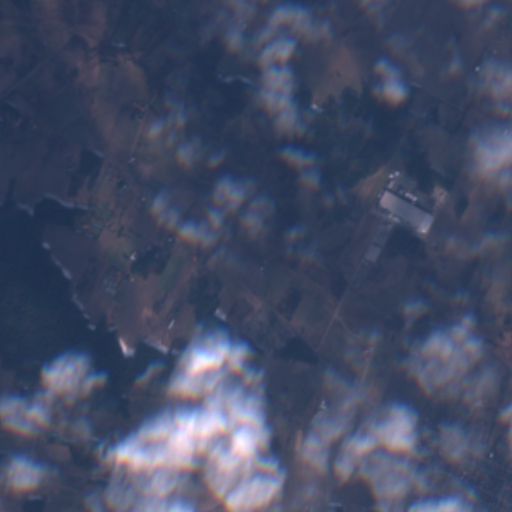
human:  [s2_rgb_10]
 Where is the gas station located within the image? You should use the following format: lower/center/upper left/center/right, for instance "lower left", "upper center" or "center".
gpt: The gas station is located in the lower right of the image.
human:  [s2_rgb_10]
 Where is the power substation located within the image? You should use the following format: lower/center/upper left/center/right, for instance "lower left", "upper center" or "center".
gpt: The power substation is located in the lower right of the image.
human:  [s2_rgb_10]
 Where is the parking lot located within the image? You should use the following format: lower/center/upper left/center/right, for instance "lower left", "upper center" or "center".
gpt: There is no parking lot in the image.